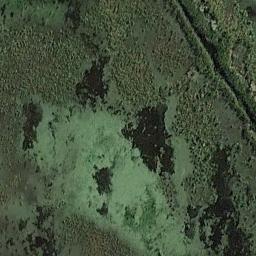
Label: wetland